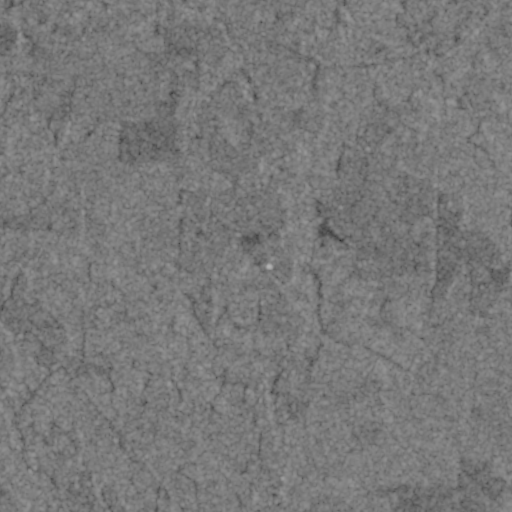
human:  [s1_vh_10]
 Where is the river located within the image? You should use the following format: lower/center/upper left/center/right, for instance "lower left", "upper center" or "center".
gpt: The river is located in the lower left of the image.
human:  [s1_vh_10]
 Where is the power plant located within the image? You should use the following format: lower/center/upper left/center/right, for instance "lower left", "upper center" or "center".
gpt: There is no power plant in the image.

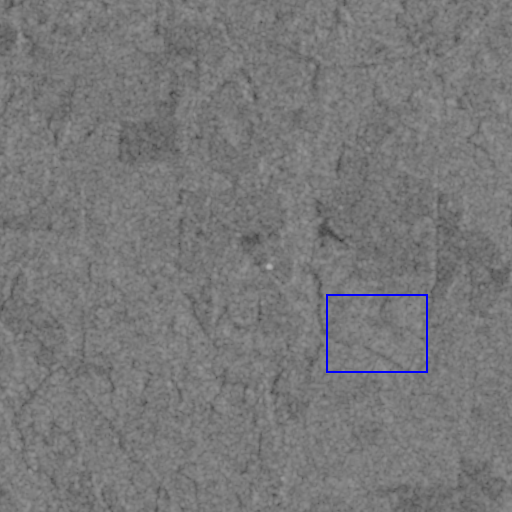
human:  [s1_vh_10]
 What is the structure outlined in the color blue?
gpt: The structure outlined in blue is a crop field.
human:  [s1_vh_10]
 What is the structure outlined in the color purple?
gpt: There is no purple outline.